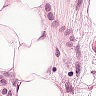
Metastatic tissue present: yes